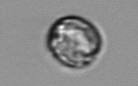
Label: Thalassiosira